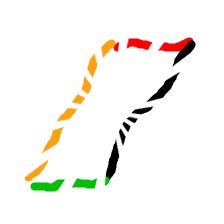
Shape: parallelogram